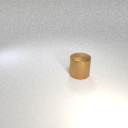
large brown metal cylinder